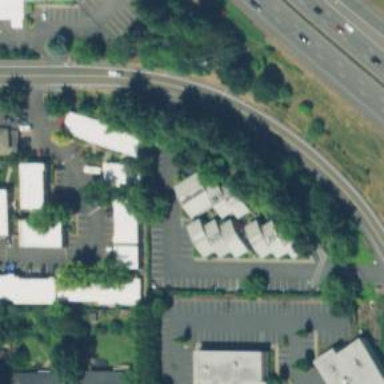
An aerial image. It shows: Commercial area.